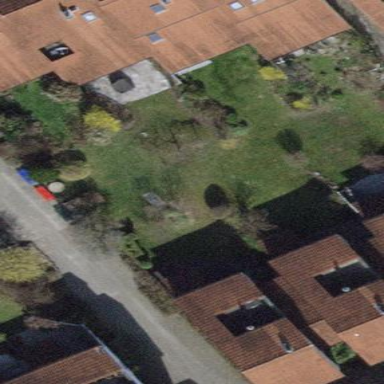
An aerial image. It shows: Garden that is leisure land.